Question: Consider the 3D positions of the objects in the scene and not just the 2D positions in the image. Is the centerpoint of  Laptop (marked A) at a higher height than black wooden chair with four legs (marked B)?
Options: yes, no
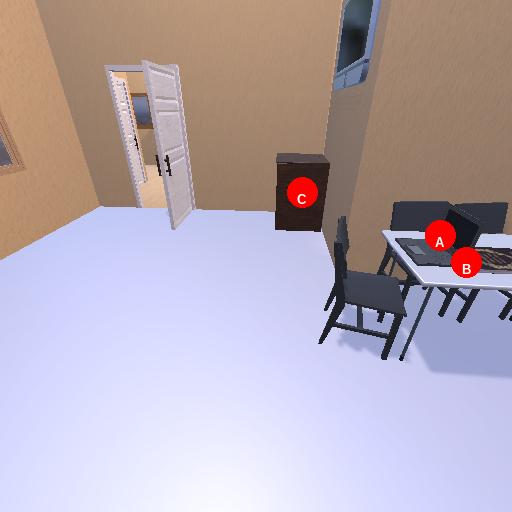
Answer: yes